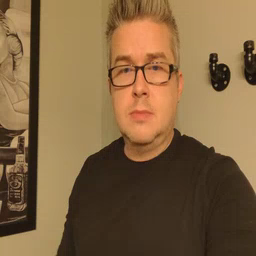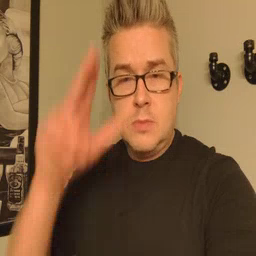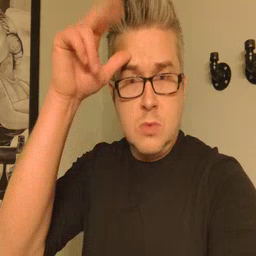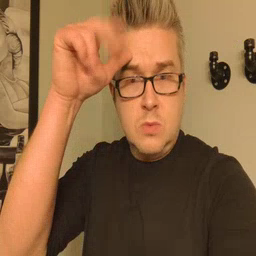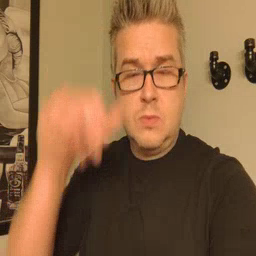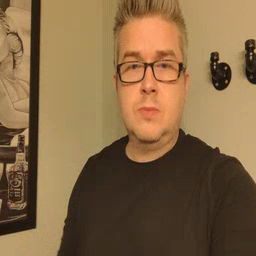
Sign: horse